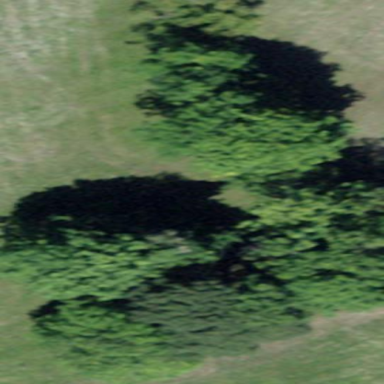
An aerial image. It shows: Forest area.